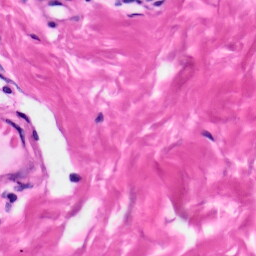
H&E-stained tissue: Skin